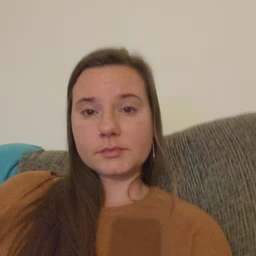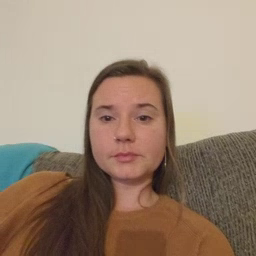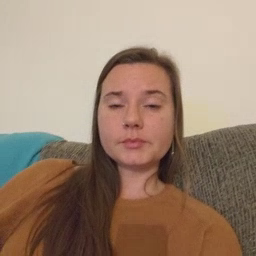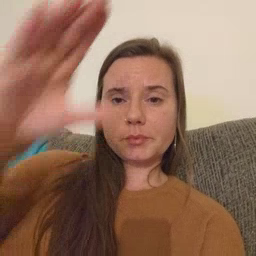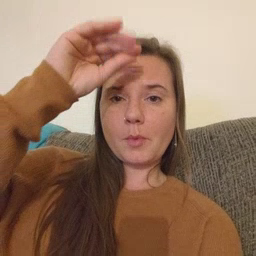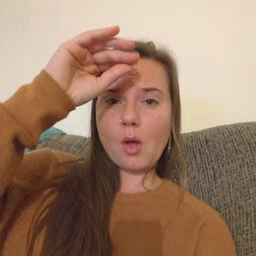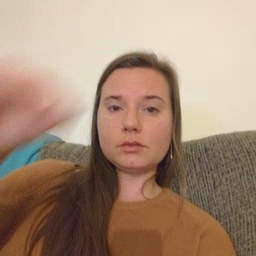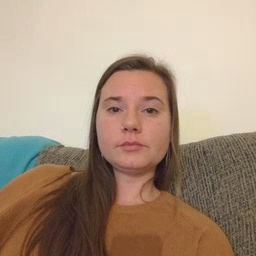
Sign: boy